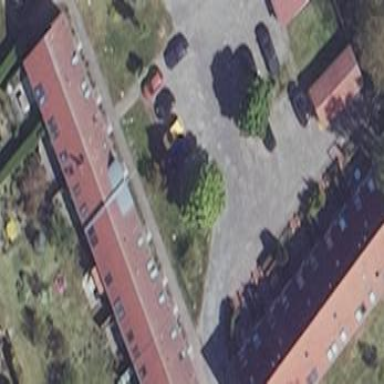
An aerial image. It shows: Image showing building with apartments.